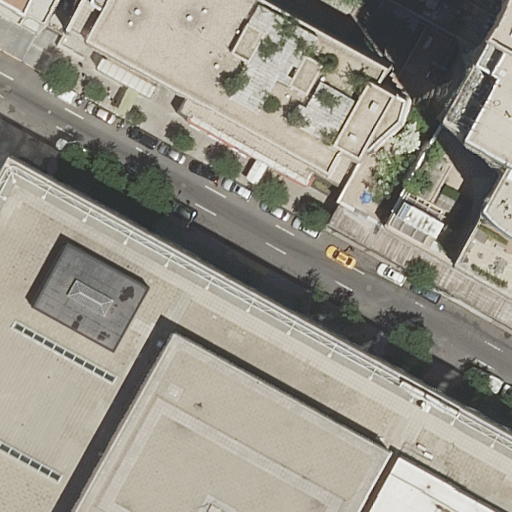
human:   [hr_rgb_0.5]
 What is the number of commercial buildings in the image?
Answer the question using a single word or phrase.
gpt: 0

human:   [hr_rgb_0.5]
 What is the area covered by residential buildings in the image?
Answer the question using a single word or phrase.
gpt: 3580m2

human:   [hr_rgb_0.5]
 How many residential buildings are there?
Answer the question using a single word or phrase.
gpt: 4

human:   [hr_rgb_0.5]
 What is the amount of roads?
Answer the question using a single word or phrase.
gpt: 2

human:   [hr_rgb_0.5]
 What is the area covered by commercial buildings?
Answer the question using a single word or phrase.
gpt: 0m2

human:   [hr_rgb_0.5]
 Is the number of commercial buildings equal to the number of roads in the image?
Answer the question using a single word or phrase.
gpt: no

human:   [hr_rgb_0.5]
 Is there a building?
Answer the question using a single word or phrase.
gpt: yes

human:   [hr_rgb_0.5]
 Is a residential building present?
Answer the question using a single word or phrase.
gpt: yes

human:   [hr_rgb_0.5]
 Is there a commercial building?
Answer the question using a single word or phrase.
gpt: no

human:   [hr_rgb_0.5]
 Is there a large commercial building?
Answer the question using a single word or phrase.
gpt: no

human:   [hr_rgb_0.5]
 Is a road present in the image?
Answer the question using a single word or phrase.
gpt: yes

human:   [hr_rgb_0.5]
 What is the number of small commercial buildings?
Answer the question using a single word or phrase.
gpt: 0

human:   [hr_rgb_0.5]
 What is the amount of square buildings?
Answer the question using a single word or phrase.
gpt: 0

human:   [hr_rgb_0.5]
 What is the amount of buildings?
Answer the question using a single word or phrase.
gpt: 4

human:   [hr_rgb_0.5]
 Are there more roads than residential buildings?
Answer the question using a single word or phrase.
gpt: no

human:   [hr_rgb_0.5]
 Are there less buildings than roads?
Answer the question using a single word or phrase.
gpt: no

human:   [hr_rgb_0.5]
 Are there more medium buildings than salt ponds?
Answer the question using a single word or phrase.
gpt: no

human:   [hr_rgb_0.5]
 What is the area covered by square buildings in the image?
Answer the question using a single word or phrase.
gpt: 0m2

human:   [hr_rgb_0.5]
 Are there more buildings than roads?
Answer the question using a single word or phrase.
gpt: yes

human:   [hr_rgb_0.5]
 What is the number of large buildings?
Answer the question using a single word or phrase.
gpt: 3

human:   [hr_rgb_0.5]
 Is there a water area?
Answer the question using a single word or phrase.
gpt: no

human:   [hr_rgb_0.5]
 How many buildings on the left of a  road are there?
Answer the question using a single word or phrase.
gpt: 2

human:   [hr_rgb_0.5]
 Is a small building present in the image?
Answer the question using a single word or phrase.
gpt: yes

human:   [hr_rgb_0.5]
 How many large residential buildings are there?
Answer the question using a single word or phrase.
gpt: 3

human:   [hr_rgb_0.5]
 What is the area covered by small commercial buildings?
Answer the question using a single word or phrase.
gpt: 0m2

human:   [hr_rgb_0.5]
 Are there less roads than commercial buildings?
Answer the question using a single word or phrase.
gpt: no

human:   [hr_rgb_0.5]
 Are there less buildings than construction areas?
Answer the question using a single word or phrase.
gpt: no

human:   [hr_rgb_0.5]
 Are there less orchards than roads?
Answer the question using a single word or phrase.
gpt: yes

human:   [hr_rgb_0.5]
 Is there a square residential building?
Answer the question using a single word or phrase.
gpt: no

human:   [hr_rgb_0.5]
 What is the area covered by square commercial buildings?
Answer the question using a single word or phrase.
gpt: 0m2

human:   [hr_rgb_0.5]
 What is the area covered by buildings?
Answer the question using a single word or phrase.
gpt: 3580m2

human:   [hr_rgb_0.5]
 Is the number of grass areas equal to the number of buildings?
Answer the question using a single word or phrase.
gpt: no

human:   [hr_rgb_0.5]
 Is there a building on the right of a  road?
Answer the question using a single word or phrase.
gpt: yes

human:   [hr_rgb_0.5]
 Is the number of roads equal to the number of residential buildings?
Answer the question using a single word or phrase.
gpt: no

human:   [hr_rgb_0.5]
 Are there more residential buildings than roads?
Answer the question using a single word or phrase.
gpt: yes

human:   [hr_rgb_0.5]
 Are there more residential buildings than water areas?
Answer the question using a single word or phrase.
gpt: yes

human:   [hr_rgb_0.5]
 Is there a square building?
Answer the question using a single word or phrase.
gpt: no

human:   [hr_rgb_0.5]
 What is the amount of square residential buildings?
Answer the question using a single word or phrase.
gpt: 0

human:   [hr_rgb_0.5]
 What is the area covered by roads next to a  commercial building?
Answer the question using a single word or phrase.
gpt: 0m2

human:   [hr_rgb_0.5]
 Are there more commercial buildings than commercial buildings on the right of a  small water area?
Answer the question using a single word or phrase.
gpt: no

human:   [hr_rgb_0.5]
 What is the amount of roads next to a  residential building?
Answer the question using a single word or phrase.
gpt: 2

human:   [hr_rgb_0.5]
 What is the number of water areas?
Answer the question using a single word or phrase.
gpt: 0

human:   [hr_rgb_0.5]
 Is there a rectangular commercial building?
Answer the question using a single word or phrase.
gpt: no

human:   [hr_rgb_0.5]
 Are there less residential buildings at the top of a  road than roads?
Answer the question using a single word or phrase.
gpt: no

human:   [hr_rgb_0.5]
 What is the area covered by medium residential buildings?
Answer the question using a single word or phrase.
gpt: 0m2

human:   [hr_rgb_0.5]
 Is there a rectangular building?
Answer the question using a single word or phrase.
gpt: yes

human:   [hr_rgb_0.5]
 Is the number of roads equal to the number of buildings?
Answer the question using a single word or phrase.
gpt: no

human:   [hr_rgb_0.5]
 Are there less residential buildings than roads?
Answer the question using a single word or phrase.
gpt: no

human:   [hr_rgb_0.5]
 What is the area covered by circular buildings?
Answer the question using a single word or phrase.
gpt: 0m2

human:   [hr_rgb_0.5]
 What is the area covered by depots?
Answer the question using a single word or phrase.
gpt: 0m2

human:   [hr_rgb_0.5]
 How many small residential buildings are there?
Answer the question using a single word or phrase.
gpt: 1

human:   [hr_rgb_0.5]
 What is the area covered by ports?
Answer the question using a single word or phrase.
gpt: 0m2

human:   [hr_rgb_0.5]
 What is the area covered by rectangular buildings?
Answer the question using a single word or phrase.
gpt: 814m2

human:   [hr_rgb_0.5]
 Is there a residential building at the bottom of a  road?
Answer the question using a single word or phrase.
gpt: yes

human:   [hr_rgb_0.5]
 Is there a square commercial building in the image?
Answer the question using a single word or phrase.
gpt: no

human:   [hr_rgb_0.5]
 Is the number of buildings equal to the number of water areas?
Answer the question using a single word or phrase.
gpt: no

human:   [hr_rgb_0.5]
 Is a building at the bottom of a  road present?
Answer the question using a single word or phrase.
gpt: yes

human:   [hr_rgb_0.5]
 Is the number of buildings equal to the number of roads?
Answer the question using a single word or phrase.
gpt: no

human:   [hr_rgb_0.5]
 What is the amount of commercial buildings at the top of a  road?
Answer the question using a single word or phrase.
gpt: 0

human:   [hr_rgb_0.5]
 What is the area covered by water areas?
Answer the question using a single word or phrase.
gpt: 0m2

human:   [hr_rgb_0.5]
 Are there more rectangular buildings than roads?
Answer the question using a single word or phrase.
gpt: no

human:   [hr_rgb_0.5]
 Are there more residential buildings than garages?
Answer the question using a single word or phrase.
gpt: yes

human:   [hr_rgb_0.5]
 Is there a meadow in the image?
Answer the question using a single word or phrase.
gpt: no

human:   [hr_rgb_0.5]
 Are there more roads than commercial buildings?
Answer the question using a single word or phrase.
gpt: yes